Group 1:
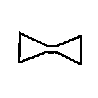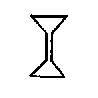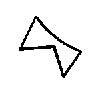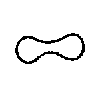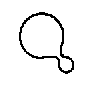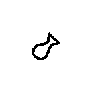
Group 2:
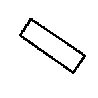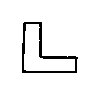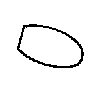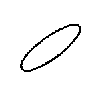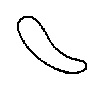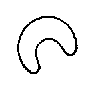
Rule separating the two groups: "Pinched" shape (drastically thinner somewhere in the middle than on the ends) vs. non-pinched shape.
Concepts: neck_narrowing
Comments: All examples in this Bongard Problem are oblong outlines of shapes.
Author: Mikhail M. Bongard
Reference: M. M. Bongard, Pattern Recognition, Spartan Books, 1970, p. 219.